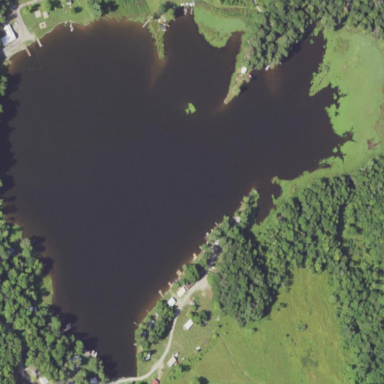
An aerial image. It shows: Reservoir that appears to be lake.